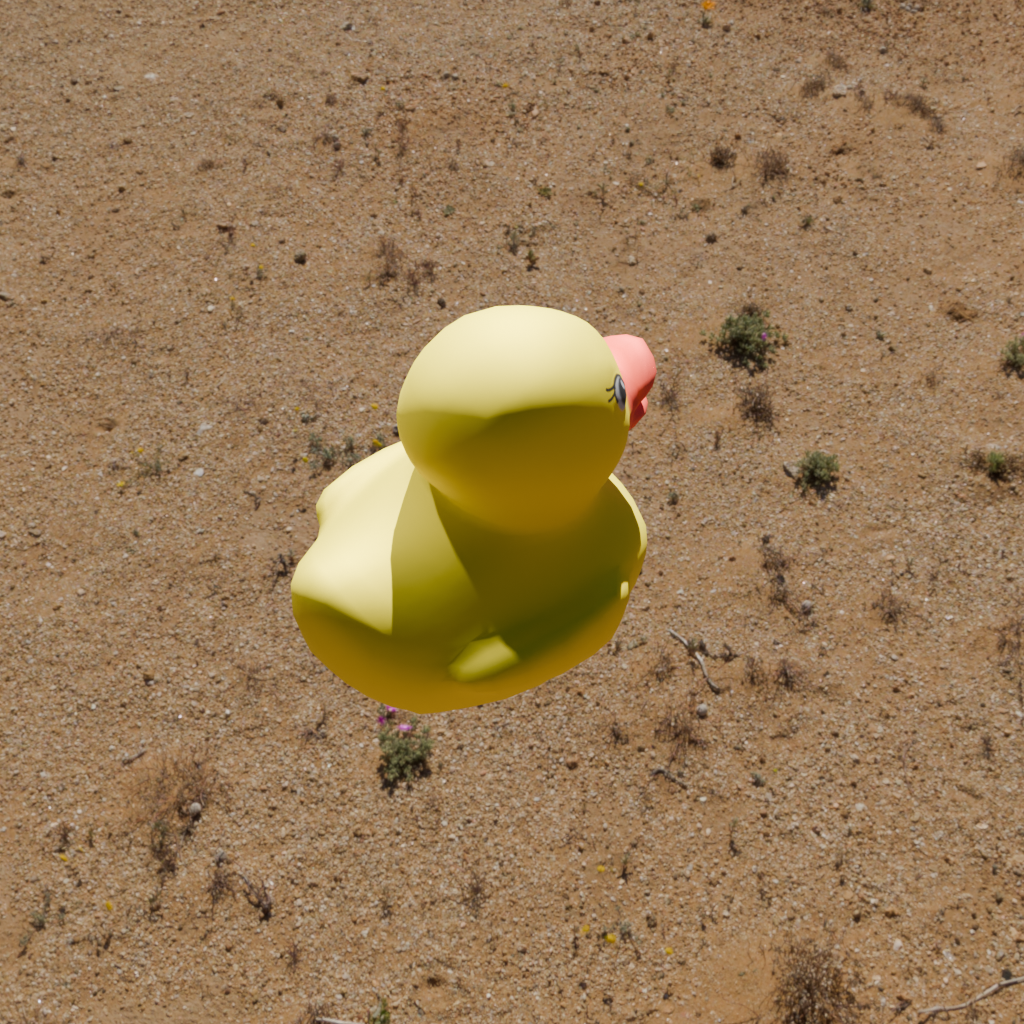
an image of a yellow rubber duck seen from <back_right> in a sunny desert landscape with a clear sky.